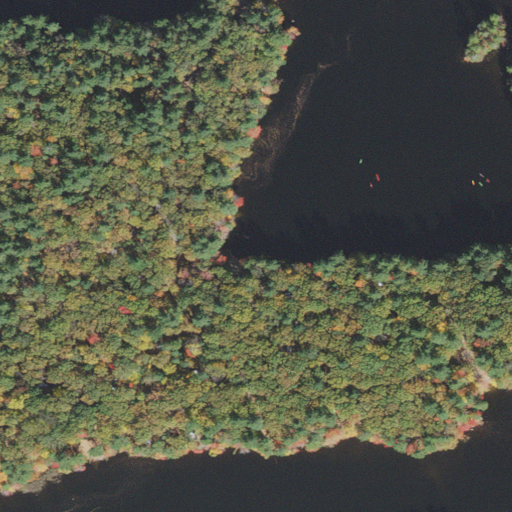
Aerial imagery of island in New Hampshire named Horse Island containing mixed forest, open water, evergreen forest, herbaceous wetlands, open development, deciduous forest, and woody wetlands